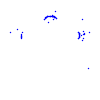
Particle: proton